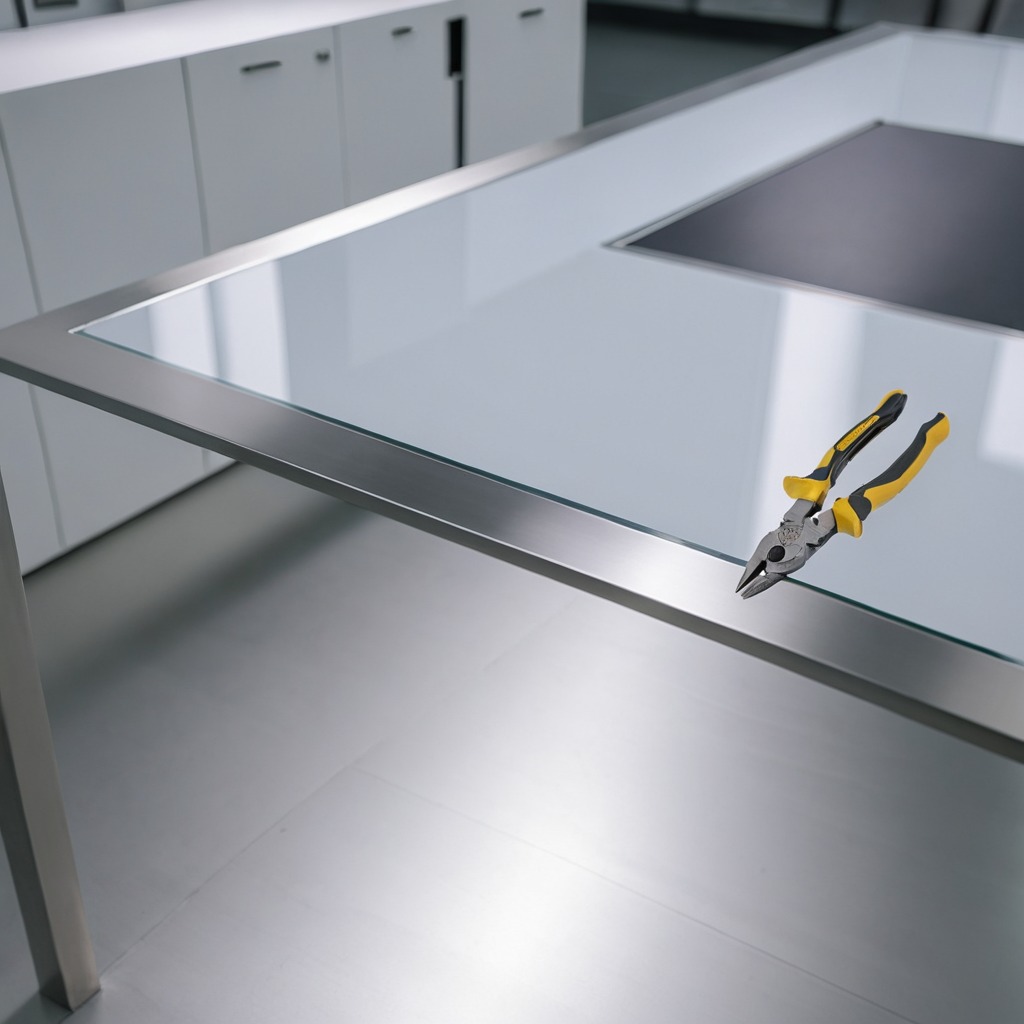
A plier is lying on the stainless steel table in a high-end prototyping lab.